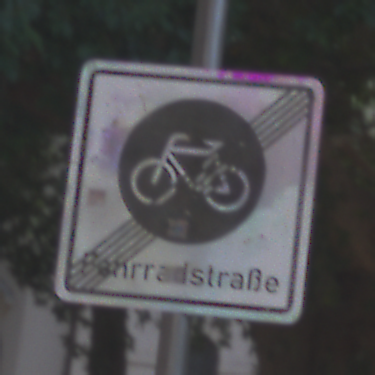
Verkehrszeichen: EndeFahrradstrasse
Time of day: MorningAfternoon
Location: Outdoor (Suburban)
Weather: PartlyCloudy
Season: NotSpecified
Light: Natural